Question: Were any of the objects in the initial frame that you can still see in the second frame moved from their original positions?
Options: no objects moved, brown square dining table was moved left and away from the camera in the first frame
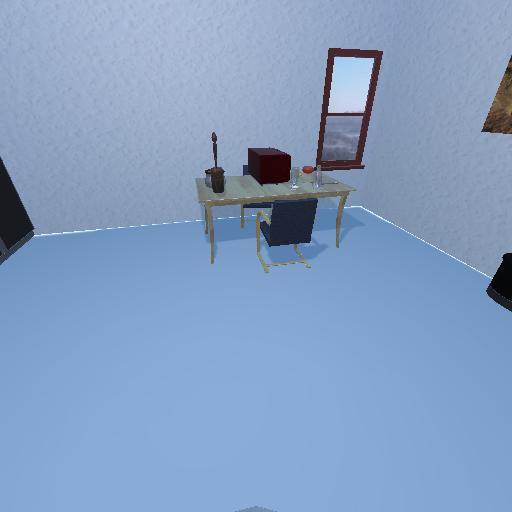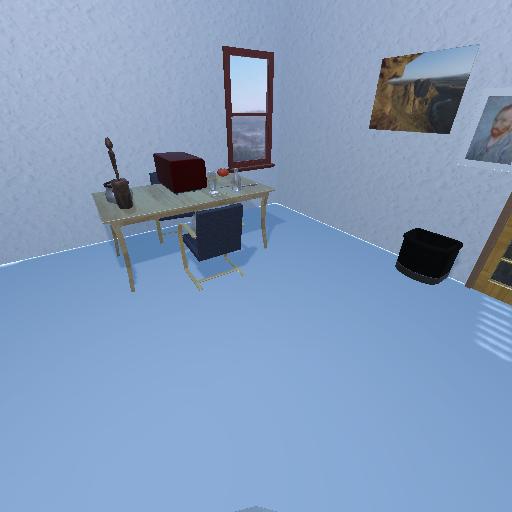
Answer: no objects moved